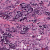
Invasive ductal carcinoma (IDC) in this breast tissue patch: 1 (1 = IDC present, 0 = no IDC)